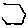
Label: hexagon